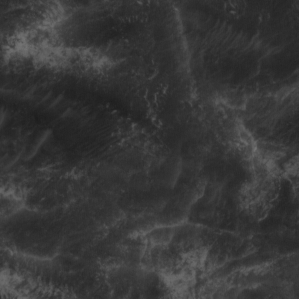
Label: non_frost